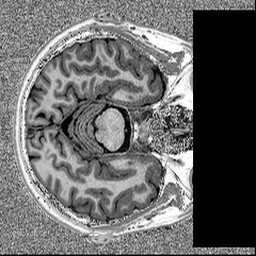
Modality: MP2RAGE
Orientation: axial
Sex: male